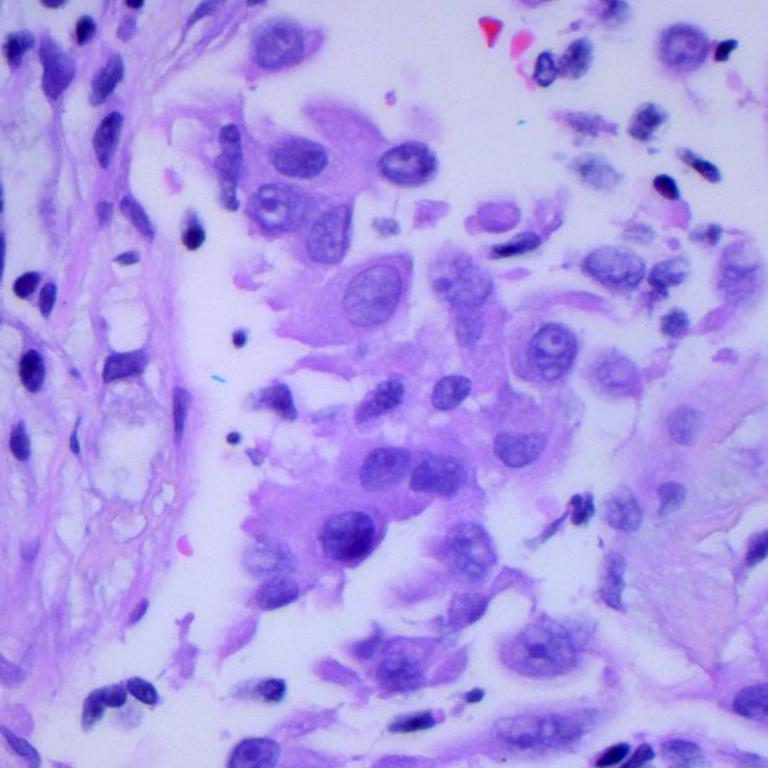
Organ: lung
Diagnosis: adenocarcinomas